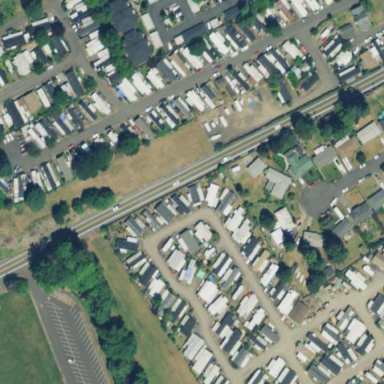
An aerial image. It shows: Residential area designated as trailer park.